Question: I am trying to place Hboxes inside a Vbox, which means each Hbox should be a row, but I am getting this result

The label first name and its corresponding text box should be one row, and the last name should be another row.
What can I do to make each hbox become a separate row in the vbox.
My code:
'''
public class App extends Application {
Button btn1=new Button("Add");
Button btn2=new Button("Subtract");
Button btn3=new Button("Multiply");
Button btn4=new Button("Devide");
Button reset=new Button("reset"); //reset X?
TextField T1=new TextField();
TextField T2=new TextField();
TextField T3=new TextField();
Label L1=new Label("Number 1: ");
Label L2=new Label("Number 2: ");
Label L3=new Label("Result: ");
Label L=new Label();
Label I=new Label();
Button create=new Button("Create");
Button update=new Button("Update");
Label idlabel=new Label("Id ");
Label fname=new Label("First Name ");
Label lname=new Label("Last Name ");
TextField firstName=new TextField();
TextField lastName=new TextField();
@Override
public void start(Stage primaryStage)
{
HBox H4=new HBox();
H4.getChildren().add(create);
H4.getChildren().add(update);
H4.setAlignment(Pos.CENTER);
H4.setSpacing(3);
VBox V=new VBox();
V.getChildren().add(H4);
V.setSpacing(6);
HBox fnameBox=new HBox();
fnameBox.getChildren().add(fname);
fnameBox.getChildren().add(firstName);
fnameBox.setAlignment(Pos.CENTER);
fnameBox.setSpacing(5);
HBox lnameBox=new HBox();
fnameBox.getChildren().add(lname);
fnameBox.getChildren().add(lastName);
fnameBox.setAlignment(Pos.CENTER);
fnameBox.setSpacing(5);
VBox Form=new VBox();
Form.getChildren().add(fnameBox);
Form.getChildren().add(lnameBox);
create.setOnAction((e->
{
Scene scene = new Scene (Form, 500, 750);
primaryStage.setTitle("Create Student");
primaryStage.setScene(scene);
}
));
Scene scene = new Scene (V, 500, 750);
primaryStage.setTitle("calculator");
primaryStage.setScene(scene);
primaryStage.show();
}
public static void main(String[] args)
{
launch(args);
}
}
'''
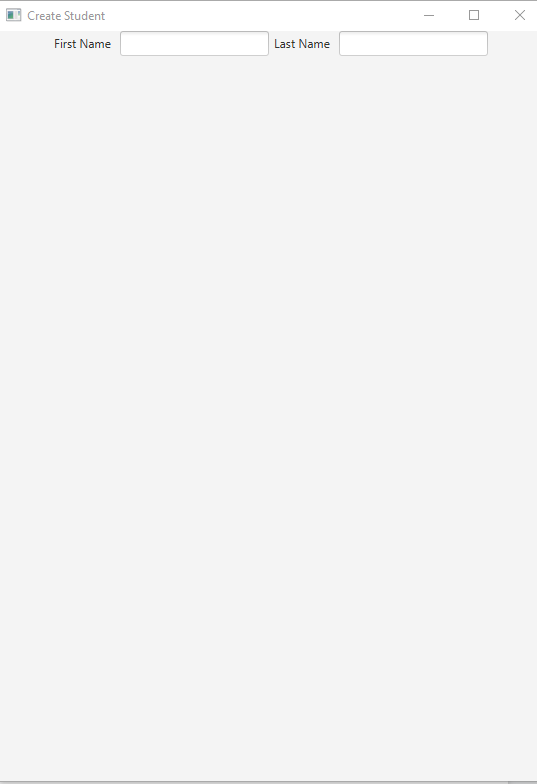
Answer: Here is your problem
'''
HBox lnameBox=new HBox();
fnameBox.getChildren().add(lname);
fnameBox.getChildren().add(lastName);
fnameBox.setAlignment(Pos.CENTER);
fnameBox.setSpacing(5);
'''
You create 'lnameBox' but use 'fnameBox' instead. So 'lnameBox' does not have children